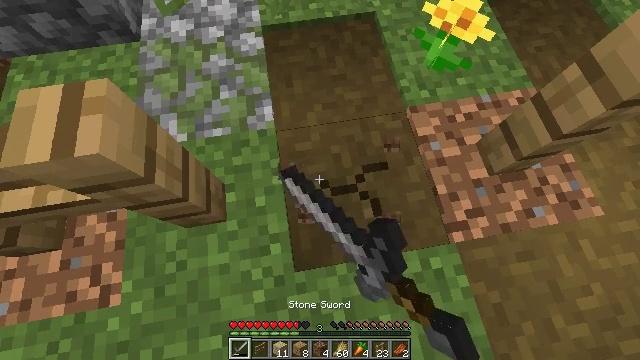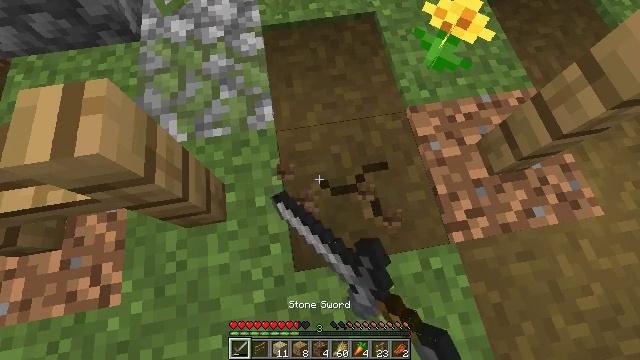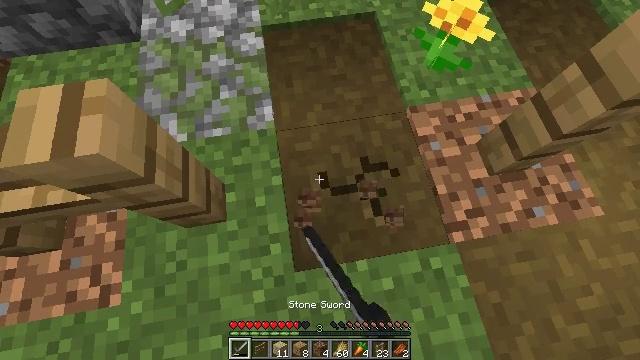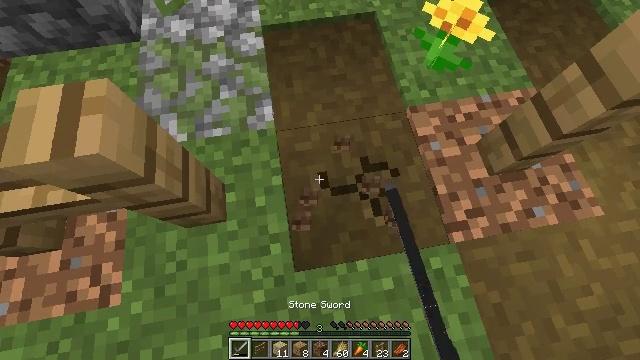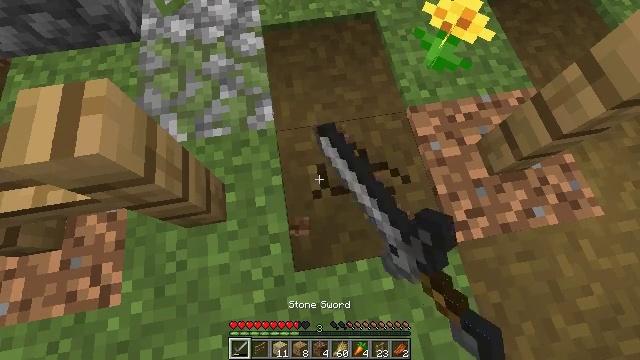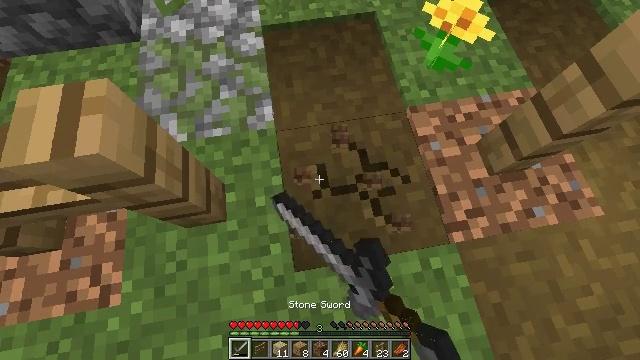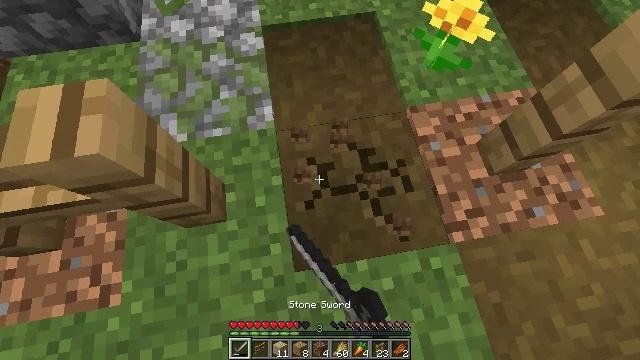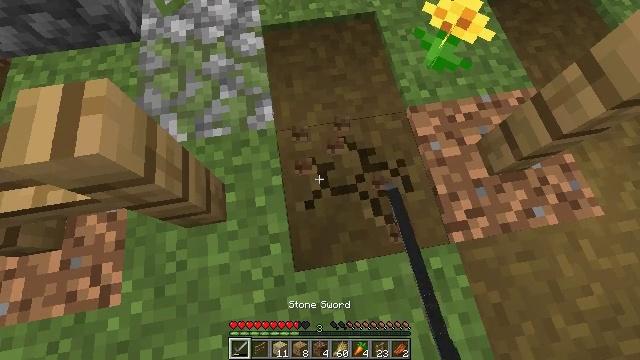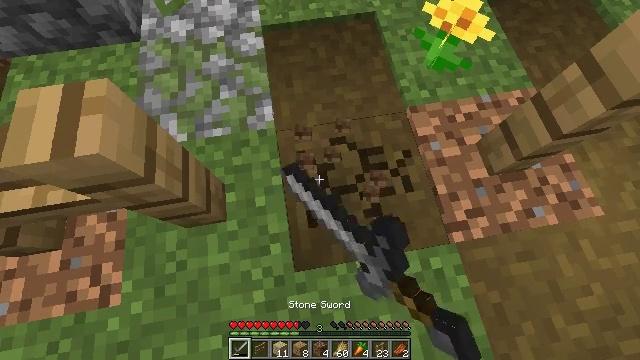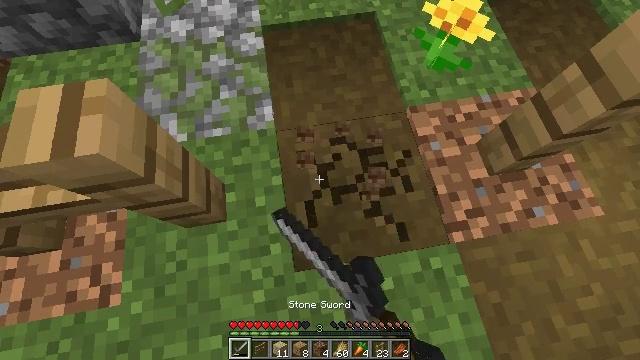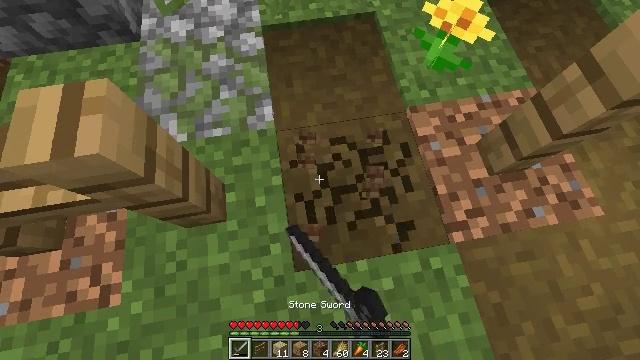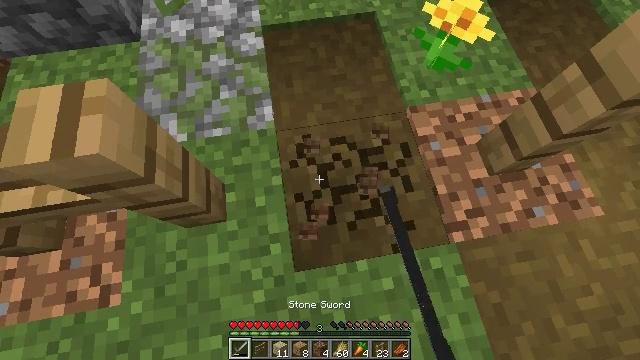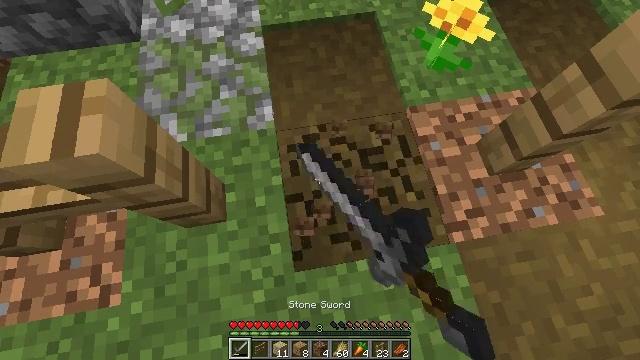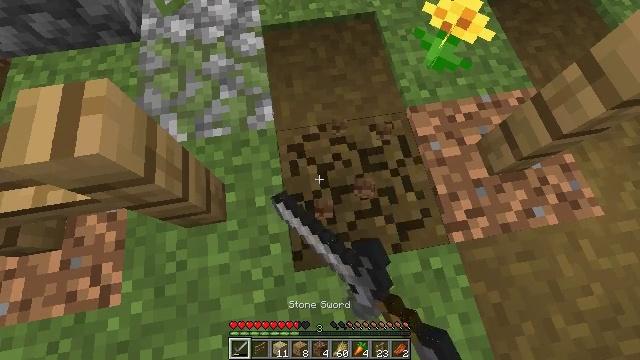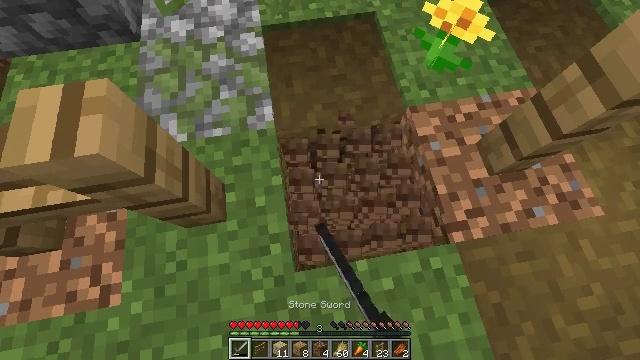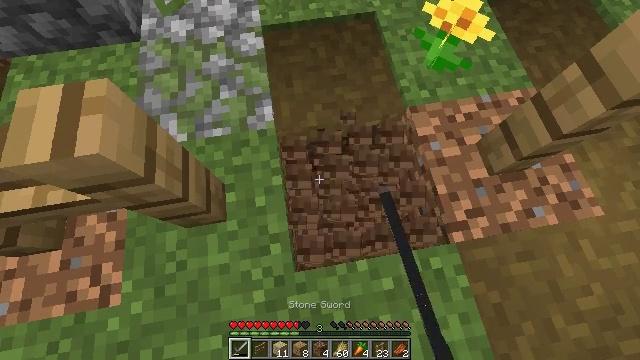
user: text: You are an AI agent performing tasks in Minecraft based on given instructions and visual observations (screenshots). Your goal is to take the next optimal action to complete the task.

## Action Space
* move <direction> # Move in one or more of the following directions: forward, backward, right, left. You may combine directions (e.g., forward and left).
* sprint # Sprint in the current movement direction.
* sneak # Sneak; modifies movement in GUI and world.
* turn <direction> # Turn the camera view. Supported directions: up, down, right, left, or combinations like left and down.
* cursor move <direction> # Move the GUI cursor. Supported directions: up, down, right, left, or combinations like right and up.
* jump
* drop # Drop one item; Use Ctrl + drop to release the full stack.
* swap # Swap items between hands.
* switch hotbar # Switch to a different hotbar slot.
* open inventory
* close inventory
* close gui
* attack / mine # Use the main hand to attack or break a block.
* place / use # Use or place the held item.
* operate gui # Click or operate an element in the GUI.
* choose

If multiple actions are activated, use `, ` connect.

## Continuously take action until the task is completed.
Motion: motion action
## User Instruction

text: Mine the grass path to create a new path.
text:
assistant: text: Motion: attack / mine
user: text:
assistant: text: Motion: attack / mine
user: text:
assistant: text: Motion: attack / mine
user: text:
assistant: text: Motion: attack / mine
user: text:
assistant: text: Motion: attack / mine
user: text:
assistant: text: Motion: attack / mine
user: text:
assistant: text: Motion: attack / mine
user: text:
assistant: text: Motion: attack / mine
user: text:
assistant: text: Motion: attack / mine
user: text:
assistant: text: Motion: attack / mine
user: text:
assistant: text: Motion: attack / mine
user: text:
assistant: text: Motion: attack / mine
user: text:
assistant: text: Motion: attack / mine
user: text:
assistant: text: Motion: attack / mine
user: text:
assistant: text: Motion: attack / mine
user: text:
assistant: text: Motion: attack / mine
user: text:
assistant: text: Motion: attack / mine
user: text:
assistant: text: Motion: attack / mine
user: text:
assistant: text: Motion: attack / mine
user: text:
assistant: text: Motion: attack / mine